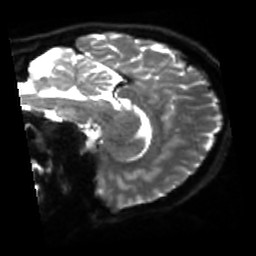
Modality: sbref
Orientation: sagittal
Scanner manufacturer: siemens
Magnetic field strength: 3 T
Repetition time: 4 s
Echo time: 0.0594 s